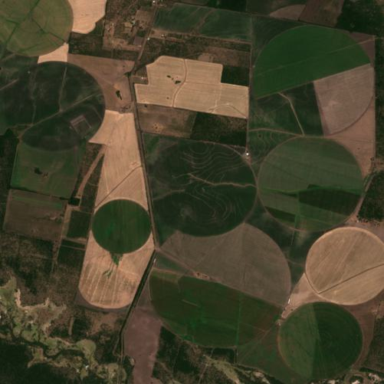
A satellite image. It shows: Farmland with center pivot irrigation.